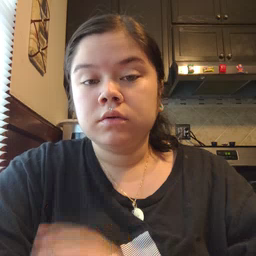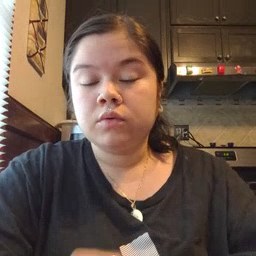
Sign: ride